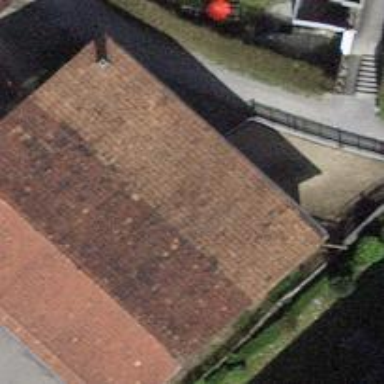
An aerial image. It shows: Rural barn.